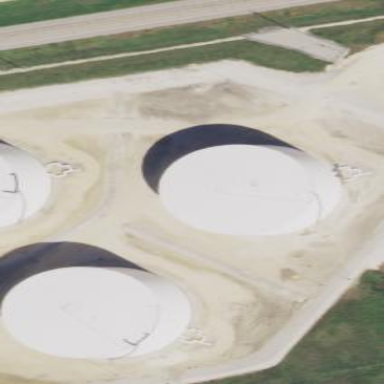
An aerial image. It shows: Storage tank created as man-made structure.